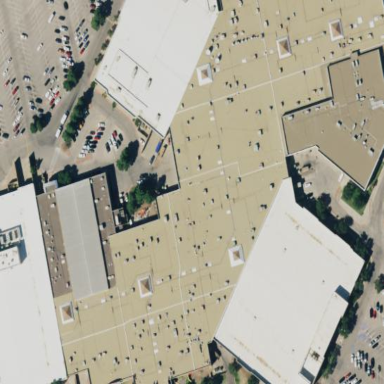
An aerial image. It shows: Retail building that serves as mall.